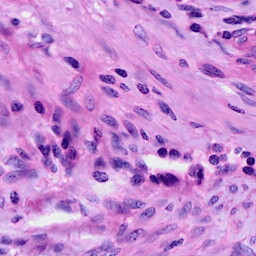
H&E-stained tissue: Cervix